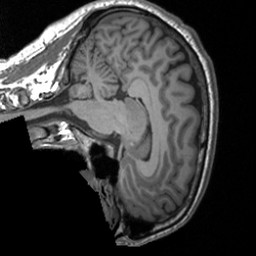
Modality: T1w
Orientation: sagittal
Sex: male
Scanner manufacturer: siemens
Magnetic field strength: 3 T
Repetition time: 1.9 s
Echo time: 0.00226 s